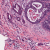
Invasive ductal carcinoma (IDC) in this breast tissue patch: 0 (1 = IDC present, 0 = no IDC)